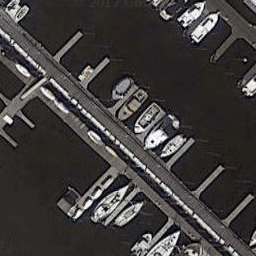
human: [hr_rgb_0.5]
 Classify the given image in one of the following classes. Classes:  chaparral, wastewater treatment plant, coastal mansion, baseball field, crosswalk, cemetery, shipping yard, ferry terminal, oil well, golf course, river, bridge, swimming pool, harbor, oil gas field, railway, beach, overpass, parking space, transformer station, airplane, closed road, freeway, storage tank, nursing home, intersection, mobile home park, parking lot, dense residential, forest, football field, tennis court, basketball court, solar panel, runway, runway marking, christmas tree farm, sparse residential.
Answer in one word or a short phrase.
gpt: harbor